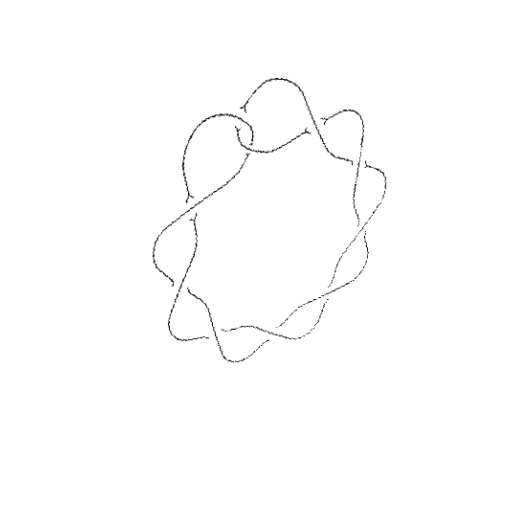
Crossing number: 10